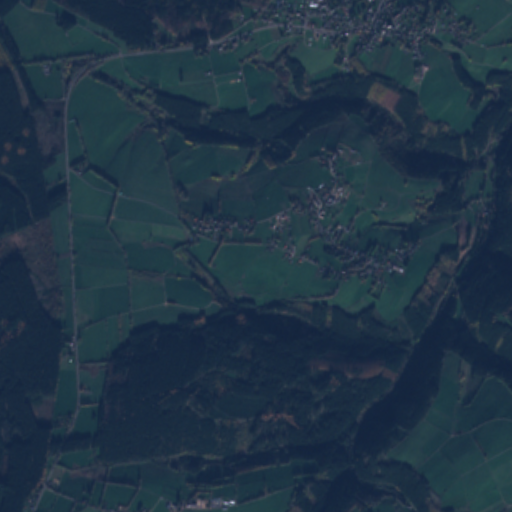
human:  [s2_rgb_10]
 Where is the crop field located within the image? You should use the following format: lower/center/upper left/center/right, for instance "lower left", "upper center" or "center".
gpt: The crop field is located in the upper left of the image.
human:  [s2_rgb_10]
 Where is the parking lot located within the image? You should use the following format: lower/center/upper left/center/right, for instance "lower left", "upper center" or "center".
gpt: The parking lot is located in the upper left of the image.
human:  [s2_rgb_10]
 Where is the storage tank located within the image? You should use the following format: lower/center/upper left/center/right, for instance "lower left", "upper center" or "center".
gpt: The storage tank is located in the lower center of the image.
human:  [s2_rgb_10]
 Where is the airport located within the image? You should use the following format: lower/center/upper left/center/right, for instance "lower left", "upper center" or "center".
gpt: There is no airport in the image.